В открытом цилиндрическом сосуде высотой $H=30.0~см$ и площадью поперечного сечения $S=50.0~см^2$ находится атмосферный воздух при нормальных условиях, то есть при атмосферном давлении $p_0=1.01\times 10^5~Па$ и температуре $T_0=273~К$. В сосуд осторожно вставляется сверху тонкий тяжелый поршень массы $M=50.0~кг$. Стенки сосуда и поршень изготовлены из материала, который очень плохо проводит тепло. Считайте, что воздух представляет собой идеальный двухатомный газ со средней молярной массой $\mu=29.0~г/моль$, ускорение свободного падения равно $g=9.80~м/с^2$, а универсальная газовая постоянная равна $R=8.31~Дж/(моль\cdot К)$. Теплоемкостью поршня и сосуда, а также трением поршня о стенки полностью пренебрегайте.  Поршень освобождают. Процесс перехода к окончательному равновесию осуществляется в две стадии. На первой стадии поршень совершает колебания. При этом газовые процессы нельзя считать равновесными. Вследствие неравновесности колебания поршня являются затухающими, т.е. механическая энергия рассеивается (диссипирует). Считайте, что половина рассеянной энергии передается газу в сосуде, а половина — в атмосферу. На этой стадии также можно пренебречь теплопроводностью сосуда и поршня. После прекращения колебаний поршень останавливается на высоте $H_1$. Вторая стадия является медленной — в течение некоторого промежутка времени поршень перемещается и окончательно останавливается на высоте $H_2$.
Чему равно давление воздуха $p_1$ в сосуде в конце первой стадии? Ответ выразите через атмосферное давление $p_0$, показатель адиабаты $\gamma$ и параметр $\alpha=Mg/p_0S$. Найдите численное значение $p_1$.
Чему равна температура воздуха $T_1$ в конце первой стадии? Ответ выразите через $T_0$, $\gamma$ и $\alpha=Mg/p_0S$. Найдите численное значение $T_1$.
Найдите высоту $H_1$. Ответ выразите через $H$, $\gamma$ и $\alpha=Mg/p_0S$. Найдите численное значение $H_1$.
Чему равно давление воздуха $p_2$ в сосуде в конце второй стадии? Ответ выразите через $p_0$ и $\alpha=Mg/(p_0S)$. Найдите численное значение $p_2$.
Чему равна температура воздуха $T_2$ в конце второй стадии?
Найдите высоту $H_2$. Ответ выразите через $H$ и $\alpha=Mg/p_0S$. Найдите численное значение $H_2$.
Найдите циклическую частоту $\omega$ малых колебаний поршня около положения равновесия $H_2$, считая процесс квазистатическим и адиабатическим. Ответ выразите через $g$, $H$, $\gamma$ и $\alpha=Mg/p_0S$. Найдите численное значение $\omega$. По окончании второй стадии в дне сосуда проделали множество отверстий суммарной площадью $S_0=5.00\times 10^{-4}~см^2$, при этом размер каждого отверстия много меньше длины свободного пробега молекул. Спустя некоторое время поршень начинает двигаться с некоторой постоянной скоростью $u$. Известно, что среднее число молекул $\overline{N}$, попадающих на единицу площади поверхности в единицу времени равно: $$\overline{N}=\frac{1}{4}n\overline{v}, \tag{1}$$ где $\overline{v}=\sqrt{8RT/\pi\mu}$ — так называемая средняя тепловая скорость молекул, $R$ — универсальная газовая постоянная. Средняя кинетическая энергия поступательного движения молекул, попадающих в отверстия, равна: $$\overline{W}=2k_BT, \tag{2}$$ где $k_B$ — постоянная Больцмана. Считая поток тепла через стенки и поршень пренебрежимо малым, ответьте на следующие вопросы:
Установившееся давление воздуха под поршнем имеет вид $p_3=Af(\alpha)$, где $A$ — некоторая постоянная, зависящая от $p_0$ , а $f(\alpha)$ — некоторая функция от $\alpha$. Найдите $A$ и $f(\alpha)$. Найдите численное значение $p_3$.
Установившаяся скорость поршня имеет вид $u=Bg(\alpha)$, где $B$ — некоторая постоянная, зависящая от $d$, $S$, $R$, $T_0$ и $\mu$, а $g(\alpha)$ — некоторая функция от $\alpha$. Найдите $B$ и $g(\alpha)$. Найдите численное значение $u$.
Установившаяся температура газа под поршнем имеет вид $T_3=Ch(\alpha)$, где $C$ — некоторая постоянная, зависящая от $T_0$, а $h(\alpha)$ — некоторая функция от $\alpha$. Найдите $C$ и $h(\alpha)$. Найдите численное значение $T_3$.
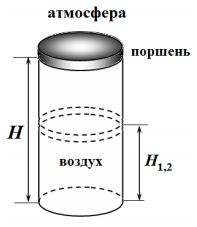
Чему равно давление воздуха $p_1$ в сосуде в конце первой стадии? Ответ выразите через атмосферное давление $p_0$, показатель адиабаты $\gamma$ и параметр $\alpha=Mg/p_0S$. Найдите численное значение $p_1$.
Решение: Из условия равновесия поршня находим давление газа:$$p_1=p_0+\cfrac{Mg}{S}\tag{1}=p_0(1+\alpha)=1{.}99\times 10^5~\text{Па}{.}$$
Ответ: $$p_1=p_0(1+\alpha)=1{.}99\times 10^5~\text{Па}{.}$$

Чему равна температура воздуха $T_1$ в конце первой стадии? Ответ выразите через $T_0$, $\gamma$ и $\alpha=Mg/p_0S$. Найдите численное значение $T_1$.
Решение: На первой стадии газ сожмется и разогреется до некоторой температуры. Ввиду того, что стенки сосуда и поршень изготовлены из материала, который плохо проводит тепло, сжатие газа можно считать адиабатическим, но сам процесс не является равновесным и к нему нельзя применять уравнение адиабаты.При переходе из начального состояния в конечное над системой «поршень + газ» внешние силы (сила тяжести и атмосферное давление) совершили работу:$$A=Mg(H-H_1)+p_0S(H-H_1)=(Mg+p_0S)(H-H_1){.}\tag{2}$$По условию только половина этой работы идёт на увеличение внутренней энергии газа$$\Delta{U}=\cfrac{A}{2}, \tag{3}$$где$$\Delta{U}=\cfrac{\nu R}{\gamma-1}(T_1-T_0){,}\tag{4}$$здесь $\nu$ — число моль, $R$ — универсальная газовая постоянная.Запишем уравнение состояния идеального газа для начального и конечного состояний$$p_0SH=\nu RT_0{,}\tag{5}$$$$\left(p_0+\cfrac{Mg}{S}\right)SH_1=\nu RT_1{.}\tag{6}$$Решая систему уравнений $(2)-(6)$, получим$$T_1=T_0\left(1+\cfrac{\gamma-1}{\gamma+1}\cfrac{Mg}{p_0S}\right)=T_0\left(1+\cfrac{\gamma-1}{\gamma+1}\alpha\right)=317~\text{К}{,}\tag{7}$$$$H_1=\cfrac{H}{(1+Mg/(p_0S))}\left(1+\cfrac{\gamma-1}{\gamma+1}\cfrac{Mg}{p_0S}\right)=\cfrac{H}{1+\alpha}\left(1+\cfrac{\gamma-1}{\gamma+1}\alpha\right)=17{.}7~\text{см}\tag{8}$$
Ответ: $$T_1=T_0\left(1+\cfrac{\gamma-1}{\gamma+1}\alpha\right)=317~К{.}$$

Найдите высоту $H_1$. Ответ выразите через $H$, $\gamma$ и $\alpha=Mg/p_0S$. Найдите численное значение $H_1$.
Ответ: $$H_1=\cfrac{H}{1+\alpha}\left(1+\cfrac{\gamma-1}{\gamma+1}\alpha\right)=17.7~см{.}$$

Чему равно давление воздуха $p_2$ в сосуде в конце второй стадии? Ответ выразите через $p_0$ и $\alpha=Mg/(p_0S)$. Найдите численное значение $p_2$.
Решение: Так как поршень продолжает находиться в положении равновесия, то давление$$p_2=p_0+\frac{Mg}{S}=p_0(1+\alpha)=1{.}99\times 10^5~\text{Па}{.}\tag{9}$$
Ответ: $$p_2=p_0(1+\alpha)=1{.}99\times 10^5~\text{Па}{.}$$

Чему равна температура воздуха $T_2$ в конце второй стадии?
Решение: Через достаточно большой промежуток времени температура газа внутри сосуда сравняется с температурой окружающей среды, то есть станет равной$$T_2=T_0=273~\text{К}{.}\tag{10}$$
Ответ: $$T_2=T_0=273~\text{К}{.}$$

Найдите высоту $H_2$. Ответ выразите через $H$ и $\alpha=Mg/p_0S$. Найдите численное значение $H_2$.
Решение: Высота $H_2$ находится с помощью $(9)$ и $(10)$, а также уравнения состояния газа$$H_2=\cfrac{p_0S}{p_0S+Mg}H=\cfrac{H}{1+\alpha}=15{.}2~\text{см}{.}\tag{11}$$
Ответ: $$H_2=\cfrac{H}{1+\alpha}=15{.}2~\text{см}{.}$$

Найдите циклическую частоту $\omega$ малых колебаний поршня около положения равновесия $H_2$, считая процесс квазистатическим и адиабатическим. Ответ выразите через $g$, $H$, $\gamma$ и $\alpha=Mg/p_0S$. Найдите численное значение $\omega$.
Решение: Уравнение адиабаты имеет вид$$pV^{\gamma}=\operatorname{const}{,}\tag{12}$$отсюда получаем:$$dp=-\gamma p\cfrac{dV}{V}{.}\tag{13}$$Пусть поршень отклонился от положения равновесия на маленькую высоту $x$, тогда согласно $(13)$ изменение давления равно$$\delta p=-\gamma p_2\cfrac{x}{H_2}=-\gamma\cfrac{(p_0S+Mg)^2}{p_0S^2H}x{.}\tag{14}$$Уравнение движения поршня записывается так$$M\ddot{x}=-\delta pS=-\gamma\cfrac{(p_0S+Mg)^2}{p_0SH}x{,}\tag{15}$$откуда находим циклическую частоту малых колебаний:$$\omega=(p_0S+Mg)\sqrt{\cfrac{\gamma}{p_0SHM}}=(1+\alpha)\sqrt{\cfrac{\gamma g}{\alpha H}}=13{.}5~\text{Гц}{.}\tag{16}$$
Ответ: $$\omega=(1+\alpha)\sqrt{\cfrac{\gamma g}{\alpha H}}=13{.}5~\text{Гц}{.}$$

Установившееся давление воздуха под поршнем имеет вид $p_3=Af(\alpha)$, где $A$ — некоторая постоянная, зависящая от $p_0$ , а $f(\alpha)$ — некоторая функция от $\alpha$. Найдите $A$ и $f(\alpha)$. Найдите численное значение $p_3$.
Решение: При движении с постоянной скоростью поршень продолжает находиться в положении равновесия, поэтому давление$$p_3=p_0+\frac{Mg}{S}=p_0(1+\alpha)=1{.}99\times 10^5~\text{Па}{,}\tag{17}$$то есть$$A=p_0, \qquad f(\alpha)=1+\alpha{.}\tag{18}$$
Ответ: $$A=p_0\qquad f(\alpha)=1+\alpha\qquad p_3=1{.}99\times 10^5~\text{Па}{.}$$

Установившаяся скорость поршня имеет вид $u=Bg(\alpha)$, где $B$ — некоторая постоянная, зависящая от $d$, $S$, $R$, $T_0$ и $\mu$, а $g(\alpha)$ — некоторая функция от $\alpha$. Найдите $B$ и $g(\alpha)$. Найдите численное значение $u$.
Решение: Пусть в сосуде установится некоторая температура. Должен соблюдаться баланс числа частиц и энергии.Закон сохранения числа частиц имеет вид$$\cfrac{p_0+\cfrac{Mg}{S}}{k_BT_3}uS=\cfrac{p_0+\cfrac{Mg}{S}}{k_BT_3}\sqrt{\cfrac{8k_BT_3}{\pi m}}S_O-\cfrac{p_0}{k_BT_0}\sqrt{\cfrac{8k_BT_0}{\pi m}}S_O{.}\tag{19}$$В законе сохранения энергии надо учесть не только кинетическую, но и вращательную энергию каждой молекулы. Поэтому полная энергия, переносимая каждой молекулой, равна$$W_{tot}=\overline{W}+W_{rot}=2k_BT+k_BT=3k_BT{,}\tag{20}$$тогда закон сохранения энергии записывается в виде$$(p_0S+Mg)u=\cfrac{p_0+\cfrac{Mg}{S}}{k_BT_3}\sqrt{\cfrac{8k_BT_3}{\pi m}}3k_BT_3S_O-\cfrac{p_0}{k_BT_0}\sqrt{\cfrac{8k_BT_0}{\pi m}}3k_BT_0S_O{.}\tag{21}$$Решая совместно $(18)$ и $(19)$, окончательно получим$$u=\cfrac{6S_O}{S}\sqrt{\cfrac{2RT_0}{\mu\pi}}\left((\alpha+1)\sqrt{4+2\alpha+\alpha^2}-(2+2\alpha+\alpha^2)\right)=1{.}91\times 10^{-3}~\text{м}/\text{с}{,}\tag{22}$$то есть$$B=\cfrac{6S_O}{S}\sqrt{\cfrac{2RT_0}{\mu\pi}}, \qquad g(\alpha)=(\alpha+1)\sqrt{4+2\alpha+\alpha^2}-(2+2\alpha+\alpha^2){.}\tag{23}$$
Ответ: $$B=\cfrac{6S_O}{S}\sqrt{\cfrac{2RT_0}{\mu\pi}}, \qquad g(\alpha)=(\alpha+1)\sqrt{4+2\alpha+\alpha^2}-(2+2\alpha+\alpha^2), \qquad u=1{.}91\times 10^{-3}~\text{м}/\text{с}{.}$$

Установившаяся температура газа под поршнем имеет вид $T_3=Ch(\alpha)$, где $C$ — некоторая постоянная, зависящая от $T_0$, а $h(\alpha)$ — некоторая функция от $\alpha$. Найдите $C$ и $h(\alpha)$. Найдите численное значение $T_3$.
Решение: Для температуры имеем:$$T_3=T_0\left(5+4\alpha+2\alpha^2-2(\alpha+1)\sqrt{4+2\alpha+\alpha^2}\right)=116~\text{К}{,}\tag{24}$$то есть$$C=T_0, \qquad h(\alpha)=5+4\alpha+2\alpha^2-2(\alpha+1)\sqrt{4+2\alpha+\alpha^2}{.}\tag{25}$$
Ответ: $$C=T_0, \qquad h(\alpha)=5+4\alpha+2\alpha^2-2(\alpha+1)\sqrt{4+2\alpha+\alpha^2}, \qquad T_3=116~\text{К}{.}$$
Темы:
T, Жаутыковские